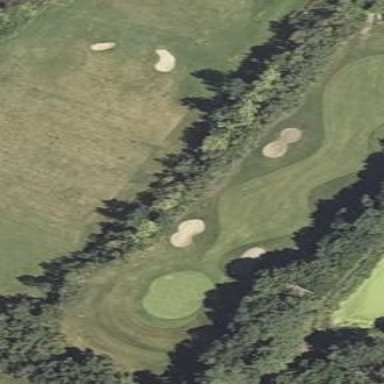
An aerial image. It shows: Grassy area designated as golf fairway.